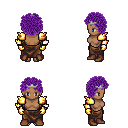
a pixel art fantasy rpg character, female body template, human, dark skin, gold arm armor, robe skirt, purple curly afro hairstyle, silver tiara, gold gloves, brown shoes, four views (front, back, left, right), 2x2 character sprite sheet, small pixel art, hard edges, no anti-aliasing